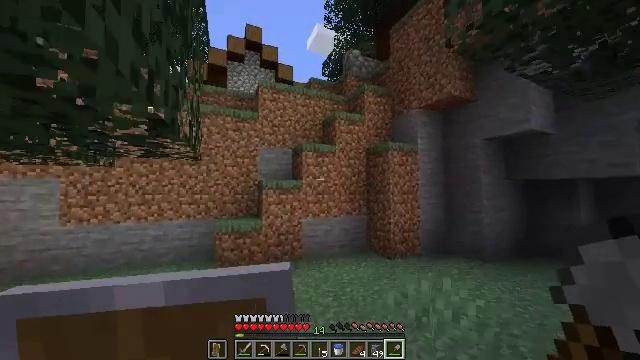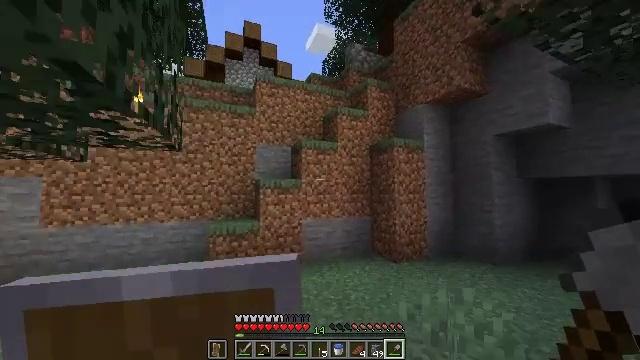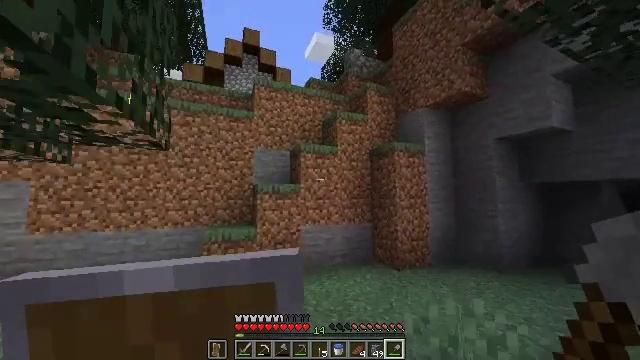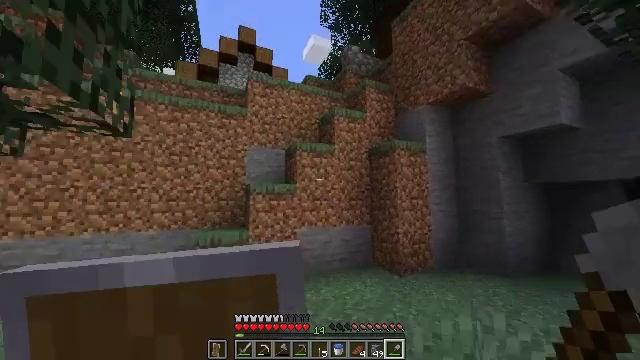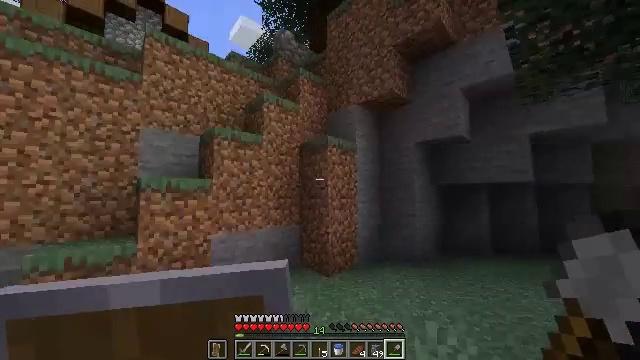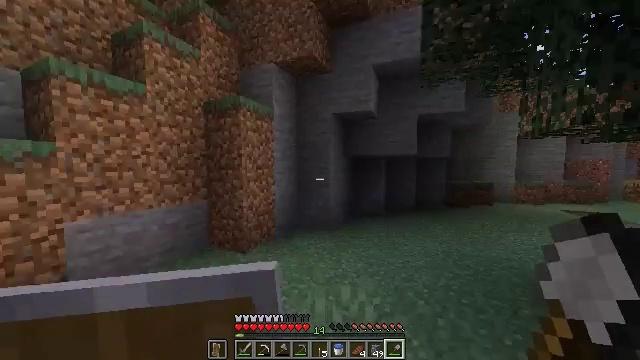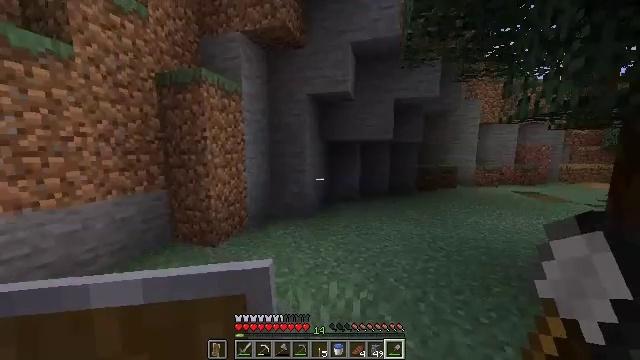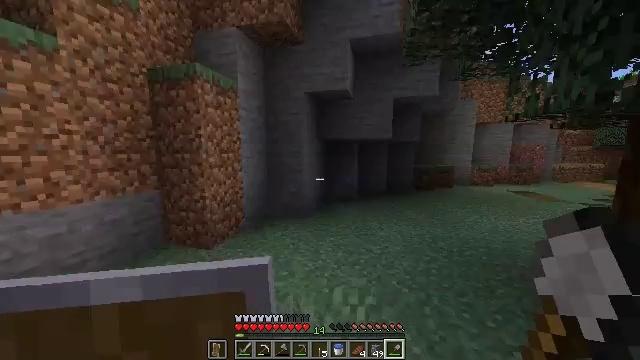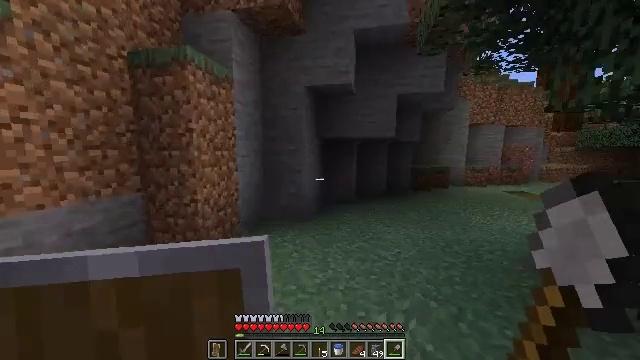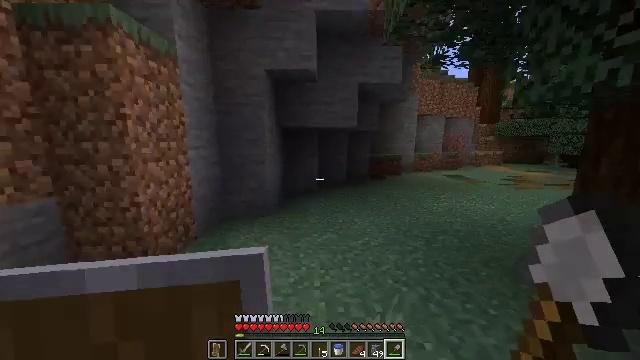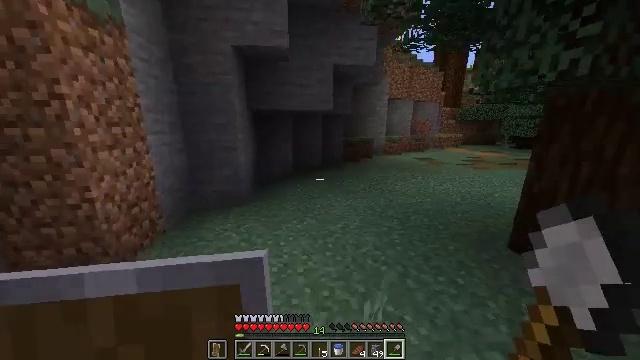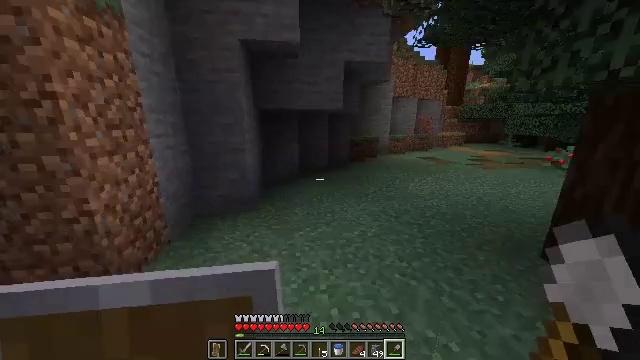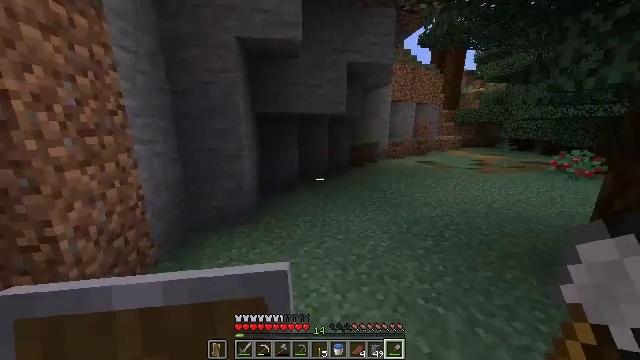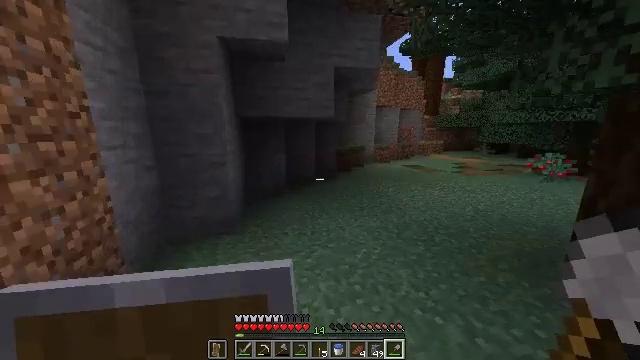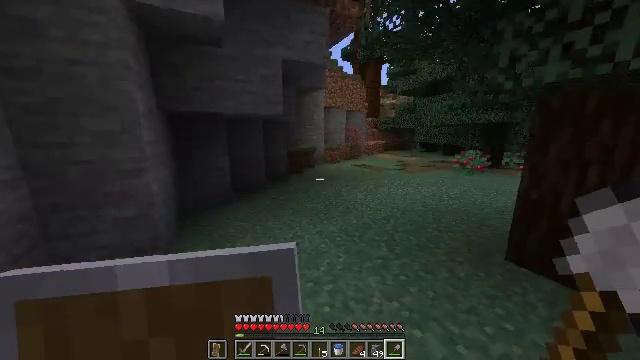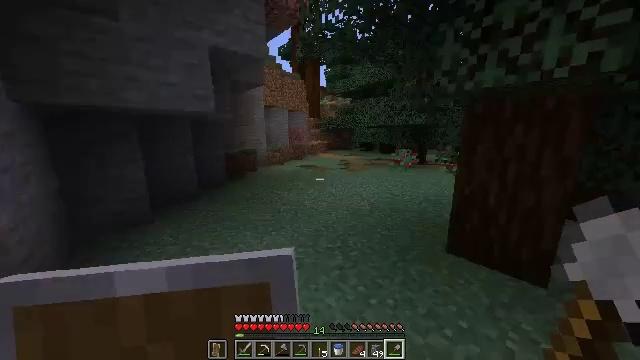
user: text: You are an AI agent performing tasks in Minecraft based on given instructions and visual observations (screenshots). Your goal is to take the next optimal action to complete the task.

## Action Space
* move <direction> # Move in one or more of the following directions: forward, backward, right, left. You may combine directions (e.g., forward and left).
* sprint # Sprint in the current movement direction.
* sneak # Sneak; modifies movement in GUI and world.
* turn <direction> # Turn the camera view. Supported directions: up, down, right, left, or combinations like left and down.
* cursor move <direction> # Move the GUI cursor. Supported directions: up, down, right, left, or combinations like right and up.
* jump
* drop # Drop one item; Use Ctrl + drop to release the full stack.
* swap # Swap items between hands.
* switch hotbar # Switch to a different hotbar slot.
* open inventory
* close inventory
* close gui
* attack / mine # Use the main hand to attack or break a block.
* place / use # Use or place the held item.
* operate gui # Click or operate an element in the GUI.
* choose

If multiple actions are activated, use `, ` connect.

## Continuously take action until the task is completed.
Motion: motion action
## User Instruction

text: Mine the sweet berry bush.
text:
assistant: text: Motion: move forward
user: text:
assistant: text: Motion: move forward, turn up
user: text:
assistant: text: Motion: move forward
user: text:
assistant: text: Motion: move forward, turn right and down
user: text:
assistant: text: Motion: move forward, turn right and down
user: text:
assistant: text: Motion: move forward and move left, turn right and down
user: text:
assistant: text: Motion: move forward and move left, turn right
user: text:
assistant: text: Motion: move forward and move left, turn right
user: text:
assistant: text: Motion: move forward and move left, turn right and down
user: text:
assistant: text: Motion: move forward and move left, turn right and down
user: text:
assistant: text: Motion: move forward
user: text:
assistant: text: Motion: move forward, turn right and up
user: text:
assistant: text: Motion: move forward, turn right and up
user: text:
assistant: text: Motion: move forward, turn right
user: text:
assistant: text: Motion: move forward, turn right
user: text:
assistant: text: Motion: move forward, turn right
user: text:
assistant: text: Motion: move forward, turn left and up
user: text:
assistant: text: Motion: move forward
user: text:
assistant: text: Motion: move forward
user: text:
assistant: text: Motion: move forward
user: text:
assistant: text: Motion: move forward
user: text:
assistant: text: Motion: move forward
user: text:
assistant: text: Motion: move forward
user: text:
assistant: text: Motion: move forward, turn right
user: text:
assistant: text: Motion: move forward, turn right
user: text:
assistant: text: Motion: move forward, turn right
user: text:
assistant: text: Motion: move forward, turn right
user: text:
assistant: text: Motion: move forward
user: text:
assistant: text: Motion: move forward
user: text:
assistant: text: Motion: move forward